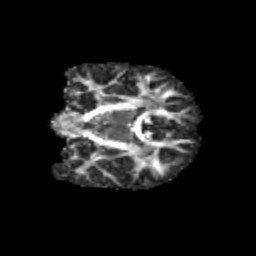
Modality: FA
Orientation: coronal
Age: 13
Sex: male
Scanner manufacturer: siemens
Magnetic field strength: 3 T
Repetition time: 3.8 s
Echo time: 0.07 s